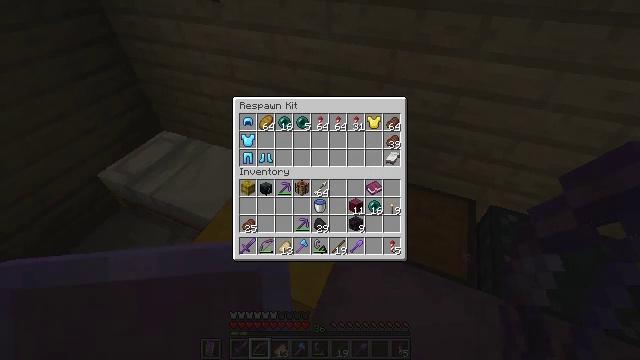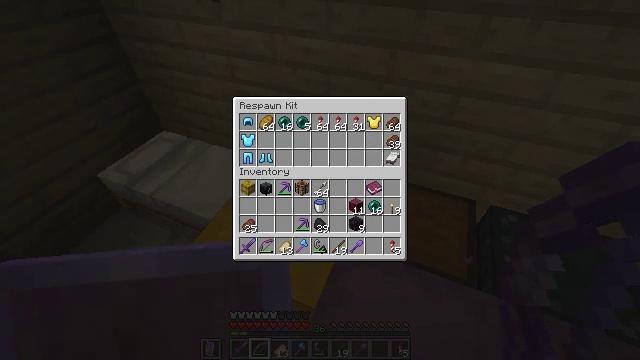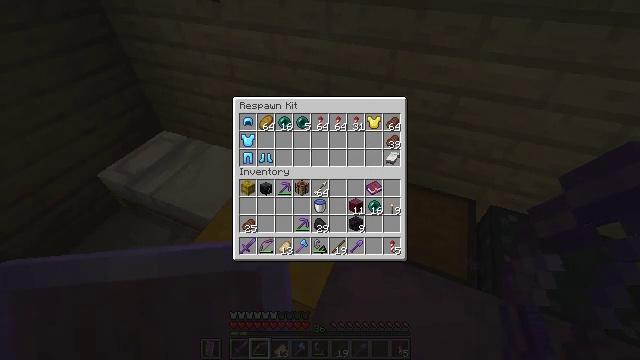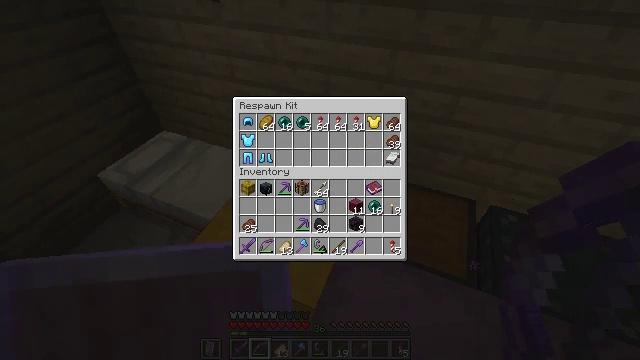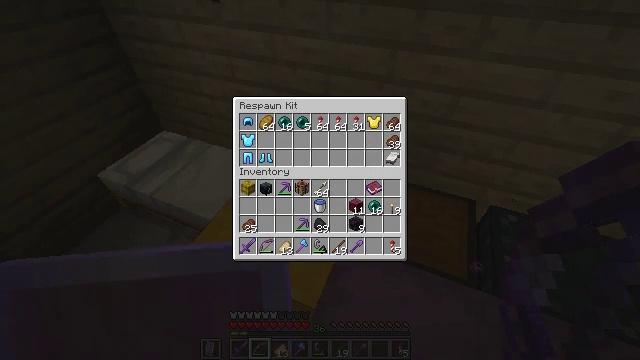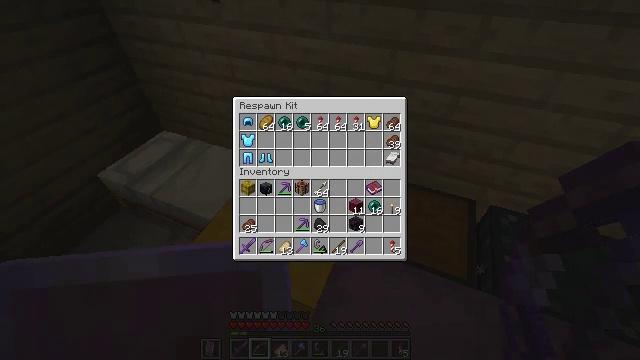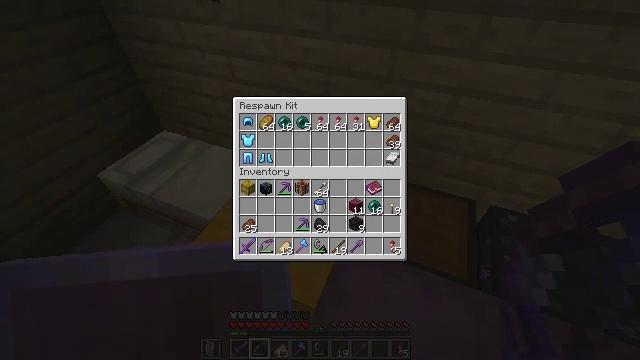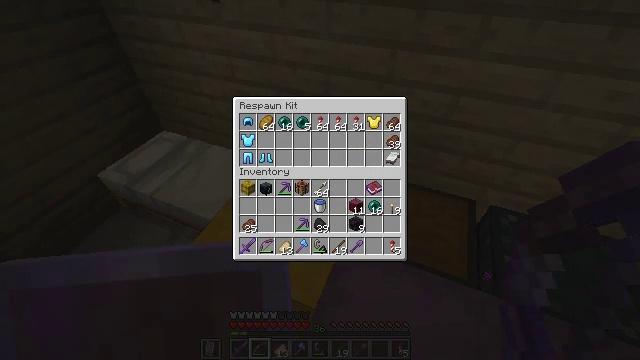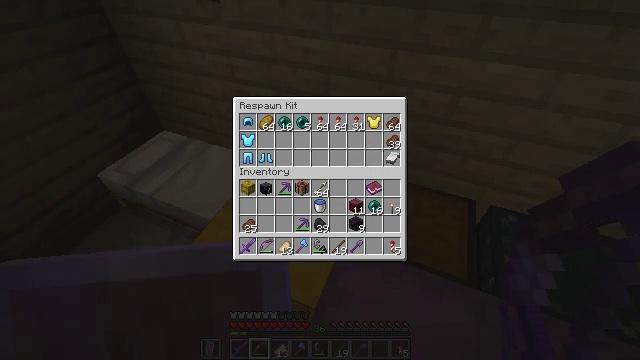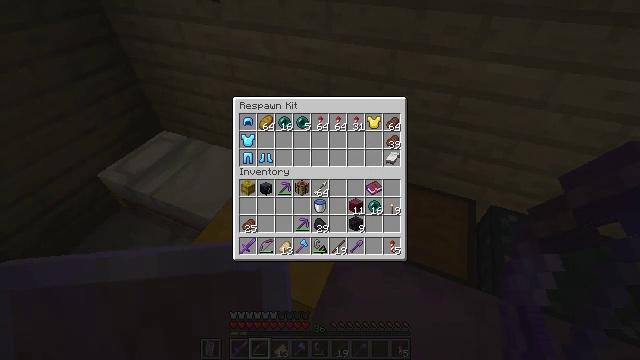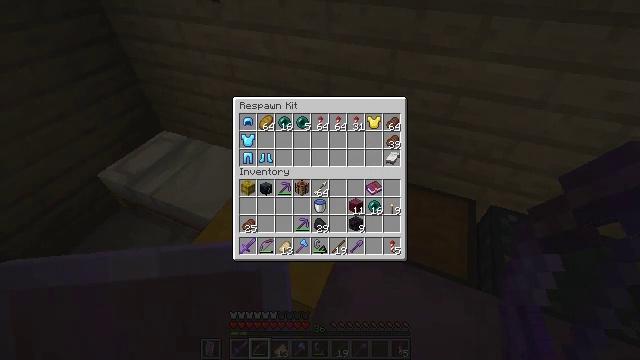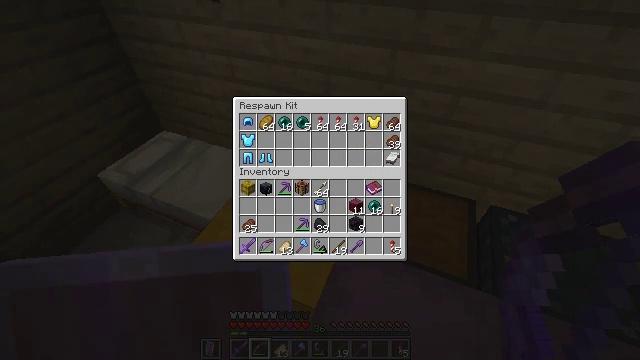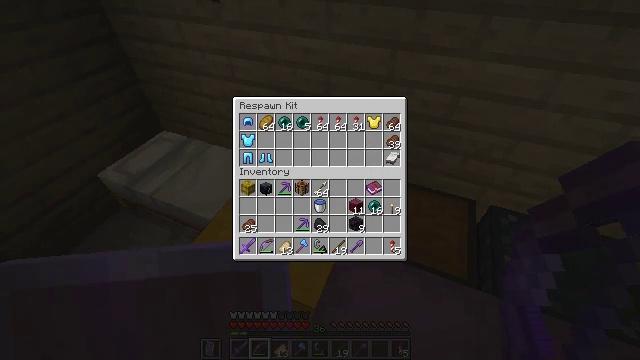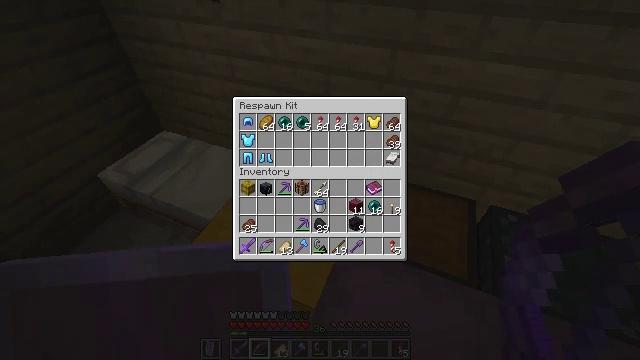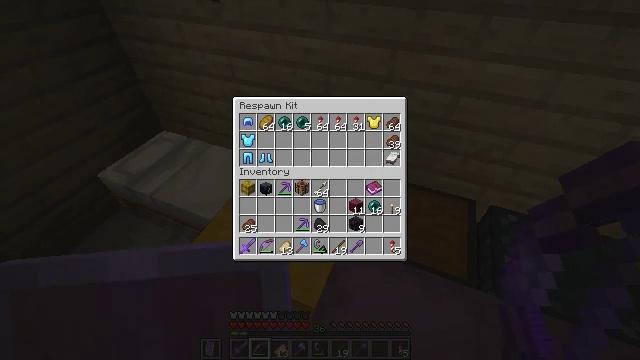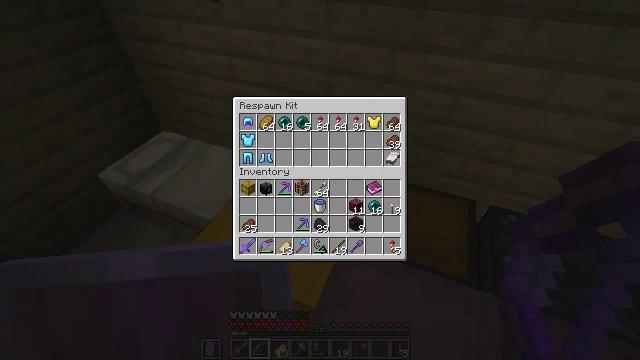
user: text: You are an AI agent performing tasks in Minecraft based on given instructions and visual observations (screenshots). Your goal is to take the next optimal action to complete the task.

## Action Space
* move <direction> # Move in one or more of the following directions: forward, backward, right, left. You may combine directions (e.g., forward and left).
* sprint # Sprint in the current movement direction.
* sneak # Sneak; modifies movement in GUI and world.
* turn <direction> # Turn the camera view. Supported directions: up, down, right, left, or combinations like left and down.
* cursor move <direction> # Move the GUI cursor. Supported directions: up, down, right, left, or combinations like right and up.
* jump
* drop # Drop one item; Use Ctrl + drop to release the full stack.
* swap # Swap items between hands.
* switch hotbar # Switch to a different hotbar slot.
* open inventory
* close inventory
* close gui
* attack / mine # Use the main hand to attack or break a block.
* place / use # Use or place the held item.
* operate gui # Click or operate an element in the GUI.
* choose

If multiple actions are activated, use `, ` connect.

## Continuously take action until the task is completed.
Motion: motion action
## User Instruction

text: Attack the yellow shulker box to pick it up.
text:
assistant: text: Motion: no_op
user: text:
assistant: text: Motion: no_op
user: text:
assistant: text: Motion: no_op
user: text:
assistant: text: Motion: no_op
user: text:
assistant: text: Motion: no_op
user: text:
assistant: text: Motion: no_op
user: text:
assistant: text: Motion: no_op
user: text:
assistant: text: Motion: no_op
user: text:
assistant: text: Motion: no_op
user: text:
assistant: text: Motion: no_op
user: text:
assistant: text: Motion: no_op
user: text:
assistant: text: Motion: no_op
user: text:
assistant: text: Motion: no_op
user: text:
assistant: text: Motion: no_op
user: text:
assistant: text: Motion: no_op
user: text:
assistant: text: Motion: no_op
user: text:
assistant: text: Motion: no_op
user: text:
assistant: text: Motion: no_op
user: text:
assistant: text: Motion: no_op
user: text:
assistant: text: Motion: no_op
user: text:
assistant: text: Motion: no_op
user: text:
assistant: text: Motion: no_op
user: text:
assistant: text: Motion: no_op
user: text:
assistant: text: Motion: no_op
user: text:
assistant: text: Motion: no_op
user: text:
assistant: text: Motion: no_op
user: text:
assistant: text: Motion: no_op
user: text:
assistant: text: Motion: no_op
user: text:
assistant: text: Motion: no_op
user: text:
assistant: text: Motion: no_op